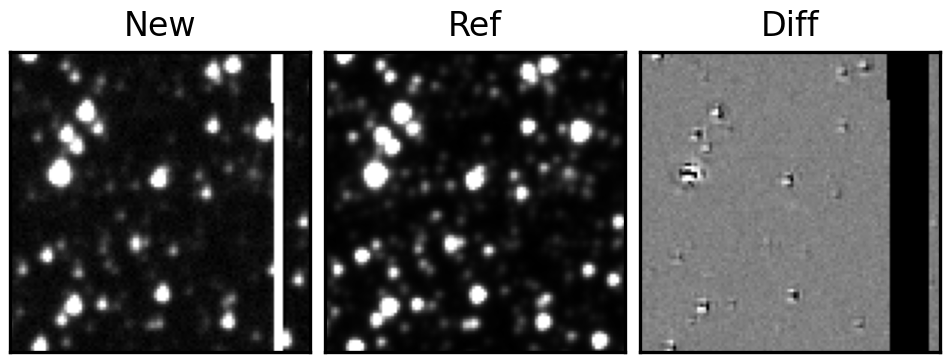
Label: real